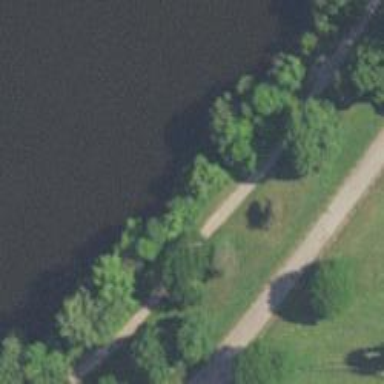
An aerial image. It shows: Asphalt cycleway.